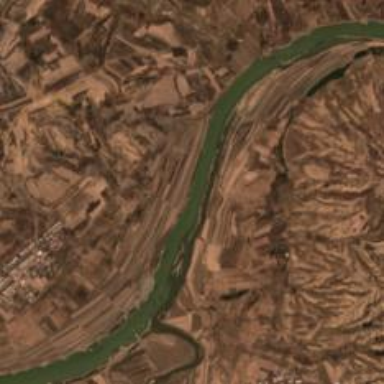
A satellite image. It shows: Beautiful river scene.